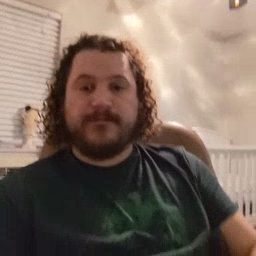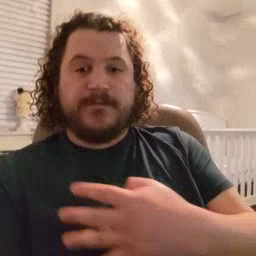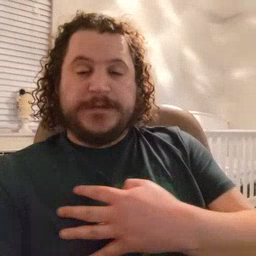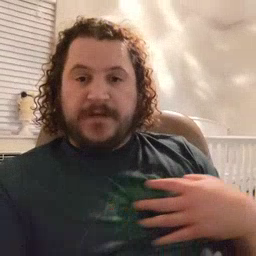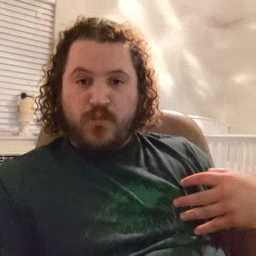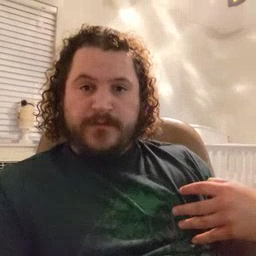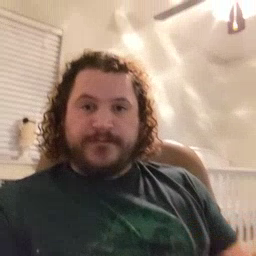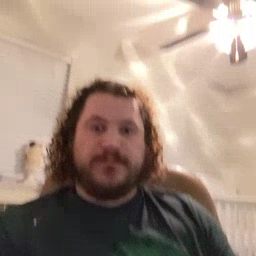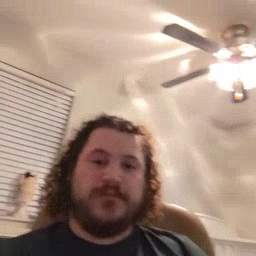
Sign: zebra